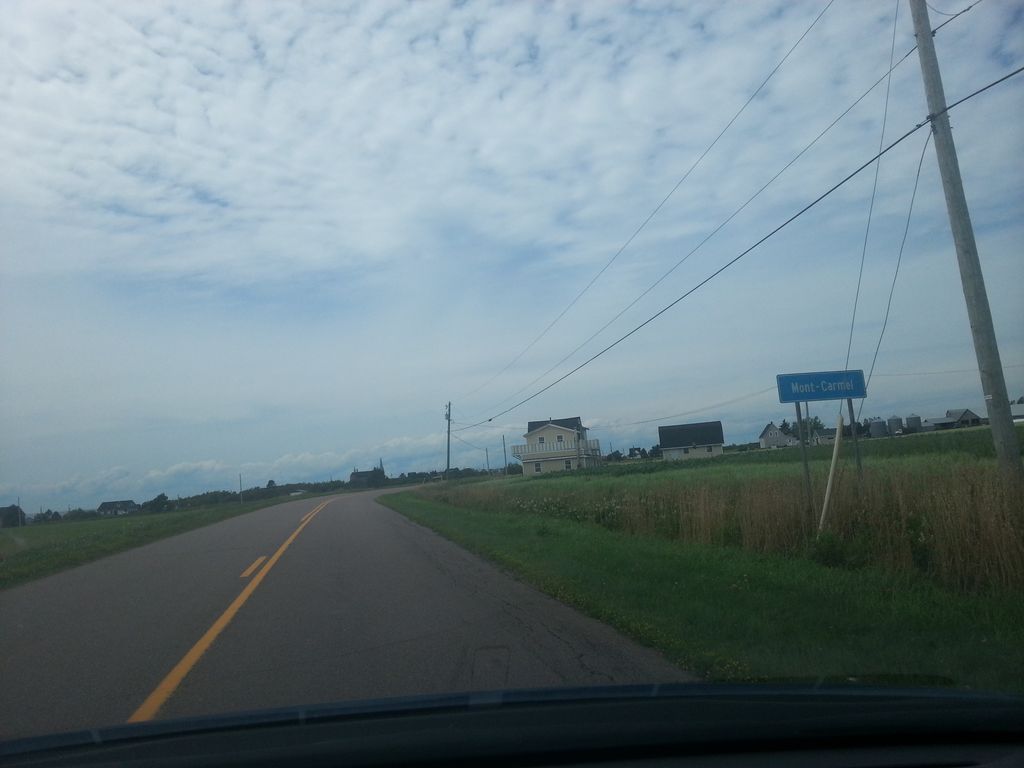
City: charlottetown